Interaction volume radius: 10 \u00c5
Interaction volume height: 10 \u00c5
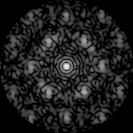
Disorder parameter: 0.5441